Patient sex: M
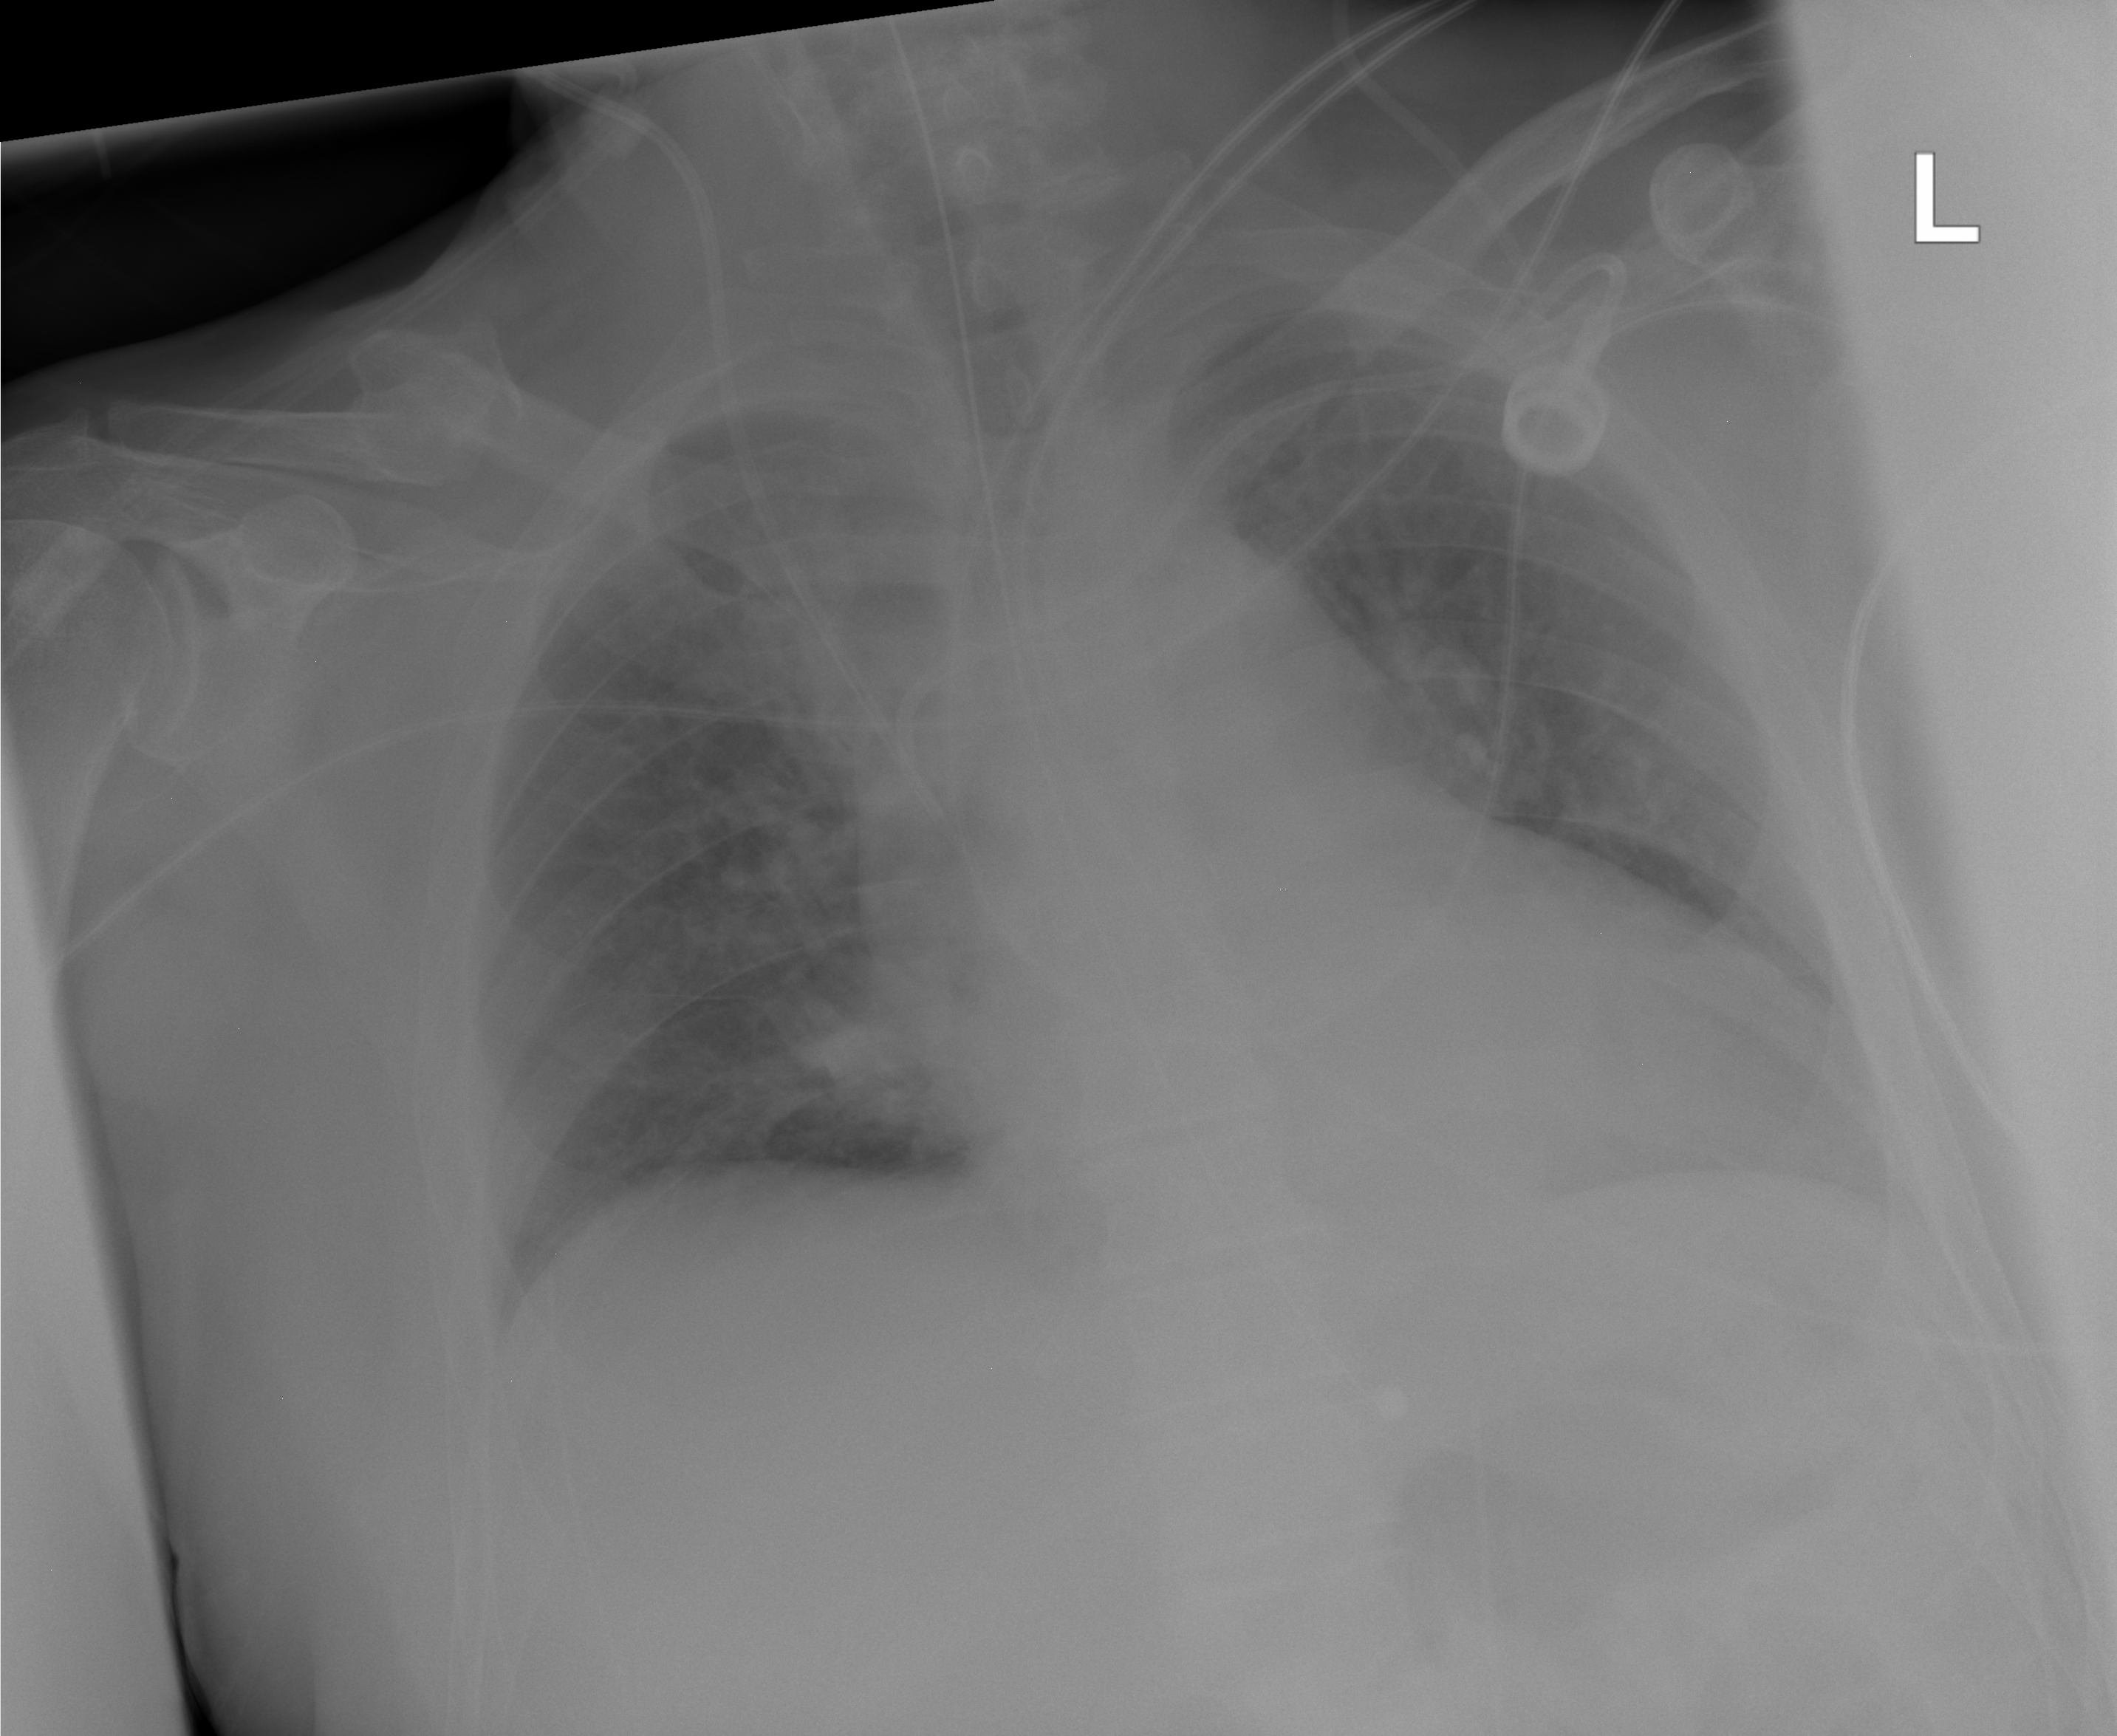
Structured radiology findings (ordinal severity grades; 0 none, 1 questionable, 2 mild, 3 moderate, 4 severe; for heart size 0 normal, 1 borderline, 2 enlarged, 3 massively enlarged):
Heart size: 0
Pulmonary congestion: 2
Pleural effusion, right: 0
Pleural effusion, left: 0
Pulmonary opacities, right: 2
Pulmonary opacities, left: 0
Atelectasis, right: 0
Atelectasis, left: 0